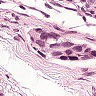
Metastatic tissue present: yes